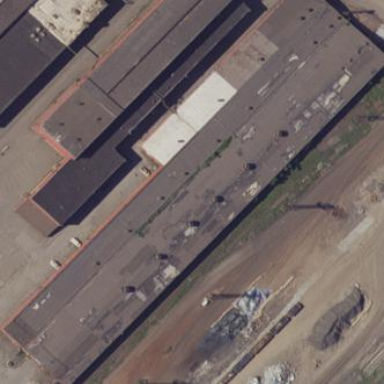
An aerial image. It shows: Industrial building.